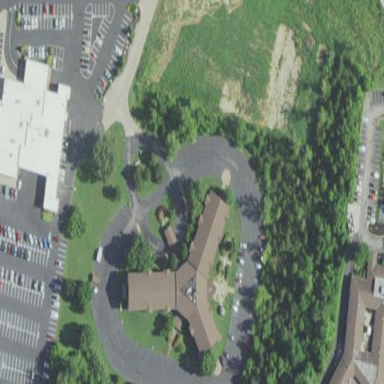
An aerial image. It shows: Nursing home.